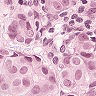
Metastatic tissue present: yes